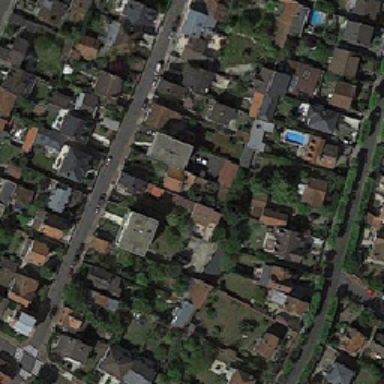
There is a row of gardens near the street .